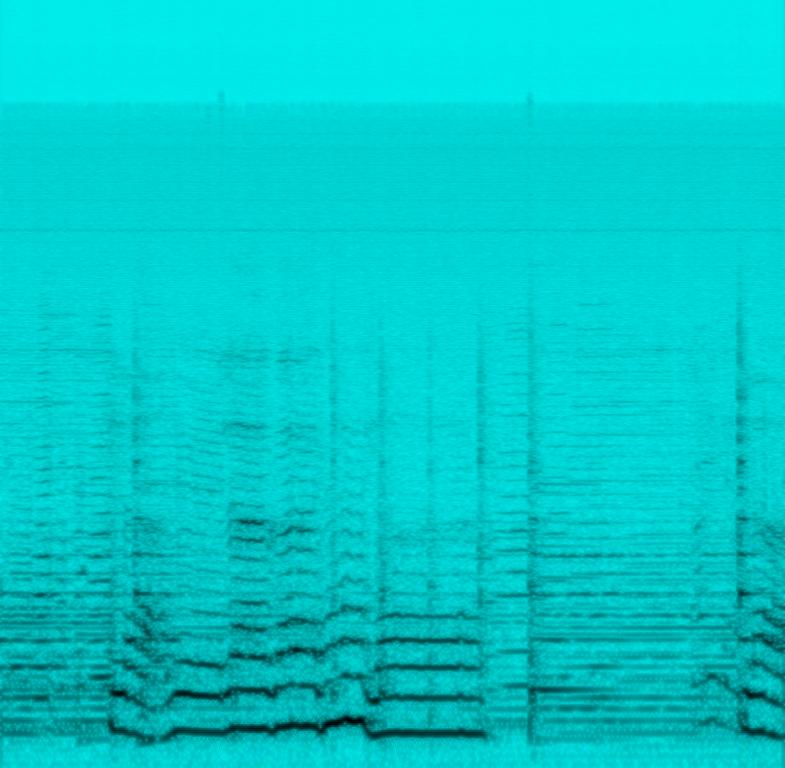
The low quality recording features a live performance of a traditional song and it consists of a flat male vocal singing over sustained strings melody and mellow, subtle percussive element. There are some people talking in the background, followed by a cough. It sounds passionate and emotional, even though the recording is noisy and in mono.